I will show an image sequence of human cooking. I have annotated the images with numbered circles. Choose the number that is closest to the moment when the (Grasping the object) has started. You are a five-time world champion in this game. Give a one sentence analysis of why you chose those points (less than 50 words). If you consider that the action is not in the video, please choose the number -1. Provide your answer at the end in a json file of this format: {"points": []}
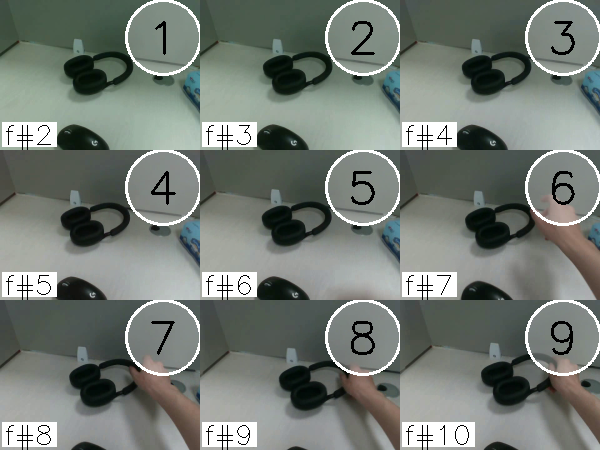
Frame 8 shows the clearest moment of hand-object contact.
{"points": [8]}